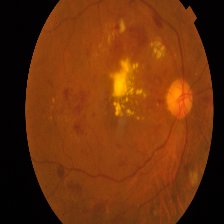
Diabetic retinopathy grade: Proliferative DR